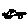
Label: car